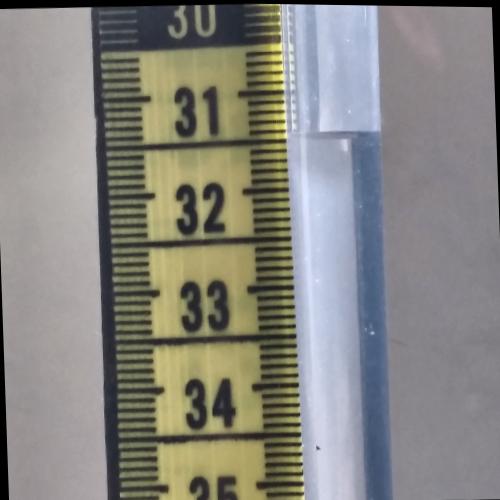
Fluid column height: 31.5 cm